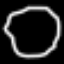
Label: octagon